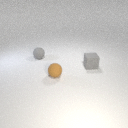
small gray rubber sphere behind small brown rubber sphere